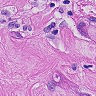
Metastatic tissue present: yes